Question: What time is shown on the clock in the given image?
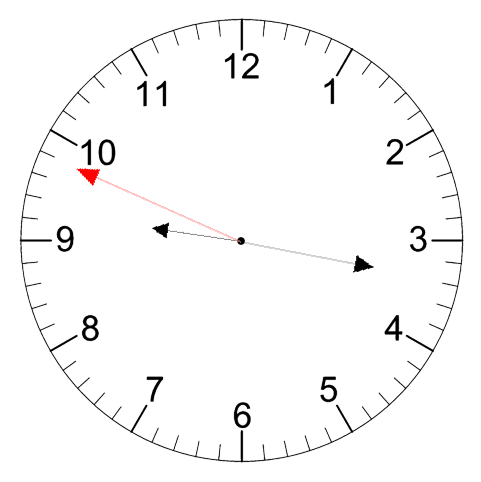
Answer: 09:16:49